Question: While profiling my kernels in Visual Profiler on Kepler hardware, I've noticed the profiler shows that global loads and stores are cached in L1.
I'm confused because the programming guide and Kepler tuning manual state that:
> L1 caching in Kepler GPUs is reserved only for local memory accesses, such as register
spills and stack data. Global loads are cached in L2 only (or in the Read-Only Data
Cache).
There are no register spills (profiler shows L1 caching even for primitive, 2-lines 'add' kernel) and I'm not sure what 'stack data' means here.
GK110 Whitepaper shows that global accesses will go through L1 cache in all but one case: loads through read-only cache (__ldg).
Does it mean that while global accesses go through L1 hardware they are not actually cached? Does it also mean that if I have spilled registers data cached in L1, this data can be evicted as a result of gmem access?
: I've realized that I might be misreading the information the profiler is giving to me, so here is the kernel code as well as profiler results (I've tried both on Titan and K40 with the same results).
'''
template<typename T>
__global__ void addKernel(T *c, const T *a, const T *b)
{
int i = blockIdx.x * blockDim.x + threadIdx.x;
c[i] = a[i] + b[i];
}
...
// Kernel call
float* x;
float* y;
float* d;
// ...
addKernel<<<1024, 1024>>>(d, x, y);
cudaError_t cudaStatus = cudaDeviceSynchronize();
assert(cudaSuccess == cudaStatus);
'''
Visual Profiler output:

L1 numbers make perfect sense given L1 cache is enabled for gmem accesses. For the loads we have:
65536 * 128 == 2 * 4 * 1024 * 1024
: added SASS and PTX code. SASS code is very simple and contains reads from constant memory and loads/stores from/to global memory (LD/ST instructions).
'''
Function : _Z9addKernelIfEvPT_PKS0_S3_
.headerflags @"EF_CUDA_SM35 EF_CUDA_PTX_SM(EF_CUDA_SM35)"
/* 0x088cb0a0a08c1000 */
/*0008*/ MOV R1, c[0x0][0x44]; /* 0x64c03c00089c0006 */
/*0010*/ S2R R0, SR_CTAID.X; /* 0x86400000129c0002 */
/*0018*/ MOV32I R5, 0x4; /* 0x74000000021fc016 */
/*0020*/ S2R R3, SR_TID.X; /* 0x86400000109c000e */
/*0028*/ IMAD R2, R0, c[0x0][0x28], R3; /* 0x51080c00051c000a */
/*0030*/ IMAD R6.CC, R2, R5, c[0x0][0x148]; /* 0x910c1400291c081a */
/*0038*/ IMAD.HI.X R7, R2, R5, c[0x0][0x14c]; /* 0x93181400299c081e */
/* 0x08a0a4b0809c80b0 */
/*0048*/ IMAD R8.CC, R2, R5, c[0x0][0x150]; /* 0x910c14002a1c0822 */
/*0050*/ IMAD.HI.X R9, R2, R5, c[0x0][0x154]; /* 0x931814002a9c0826 */
/*0058*/ LD.E R3, [R6]; /* 0xc4800000001c180c */
/*0060*/ LD.E R0, [R8]; /* 0xc4800000001c2000 */
/*0068*/ IMAD R4.CC, R2, R5, c[0x0][0x140]; /* 0x910c1400281c0812 */
/*0070*/ IMAD.HI.X R5, R2, R5, c[0x0][0x144]; /* 0x93181400289c0816 */
/*0078*/ FADD R0, R3, R0; /* 0xe2c00000001c0c02 */
/* 0x080000000000b810 */
/*0088*/ ST.E [R4], R0; /* 0xe4800000001c1000 */
/*0090*/ EXIT ; /* 0x18000000001c003c */
/*0098*/ BRA 0x98; /* 0x12007ffffc1c003c */
/*00a0*/ NOP; /* 0x85800000001c3c02 */
/*00a8*/ NOP; /* 0x85800000001c3c02 */
/*00b0*/ NOP; /* 0x85800000001c3c02 */
/*00b8*/ NOP; /* 0x85800000001c3c02 */
'''
PTX:
'''
.visible .entry _Z9addKernelIfEvPT_PKS0_S3_(
.param .u64 _Z9addKernelIfEvPT_PKS0_S3__param_0,
.param .u64 _Z9addKernelIfEvPT_PKS0_S3__param_1,
.param .u64 _Z9addKernelIfEvPT_PKS0_S3__param_2
)
{
.reg .s32 %r<5>;
.reg .f32 %f<4>;
.reg .s64 %rd<11>;
ld.param.u64 %rd1, [_Z9addKernelIfEvPT_PKS0_S3__param_0];
ld.param.u64 %rd2, [_Z9addKernelIfEvPT_PKS0_S3__param_1];
ld.param.u64 %rd3, [_Z9addKernelIfEvPT_PKS0_S3__param_2];
cvta.to.global.u64 %rd4, %rd1;
.loc 1 22 1
mov.u32 %r1, %ntid.x;
mov.u32 %r2, %ctaid.x;
mov.u32 %r3, %tid.x;
mad.lo.s32 %r4, %r1, %r2, %r3;
cvta.to.global.u64 %rd5, %rd2;
mul.wide.s32 %rd6, %r4, 4;
add.s64 %rd7, %rd5, %rd6;
cvta.to.global.u64 %rd8, %rd3;
add.s64 %rd9, %rd8, %rd6;
.loc 1 23 1
ld.global.f32 %f1, [%rd9];
ld.global.f32 %f2, [%rd7];
add.f32 %f3, %f2, %f1;
add.s64 %rd10, %rd4, %rd6;
.loc 1 23 1
st.global.f32 [%rd10], %f3;
.loc 1 24 2
ret;
}
'''
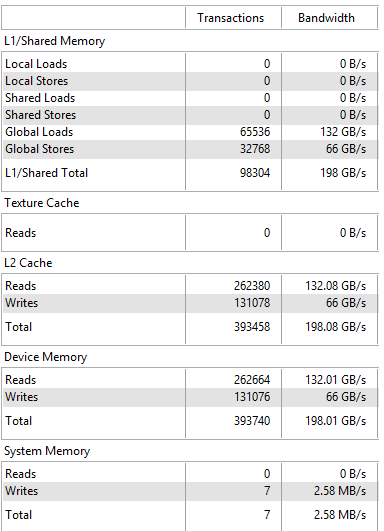
Answer: On Fermi and Kepler architectures all generic, global, local, and shared memory operations are handled by the L1 cache. Shared memory accesses do not require a tag look up and do not invalidate a cache line. All local and global memory accesses require a tag look up. Uncached global memory stores and reads will invalidate a cache line. On compute capability 3.0 and 3.5 all global memory reads with exception to LDG on CC 3.5 will be uncached. LDG instruction goes through the texture cache.